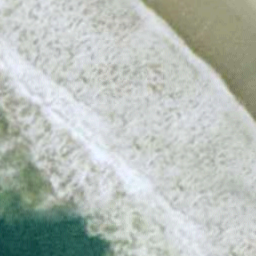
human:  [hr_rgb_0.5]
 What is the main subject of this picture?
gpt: beach